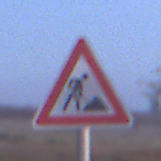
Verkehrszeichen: Arbeitsstelle
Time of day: SunriseSunset
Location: Outdoor (Nature)
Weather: Clear
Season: NotSpecified
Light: Natural